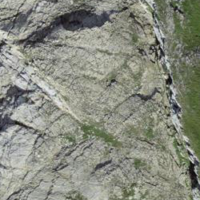
EUNIS habitat code: 48
Species observed at this site:
Lysandra coridon